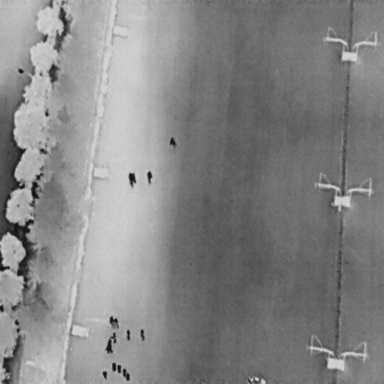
There are 14 People in the infrared image.